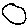
Label: circle